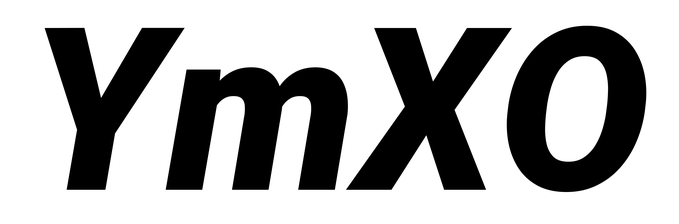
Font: Roboto-Italic_Black_Italic